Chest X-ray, AP view. Patient: 56 years old, sex M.
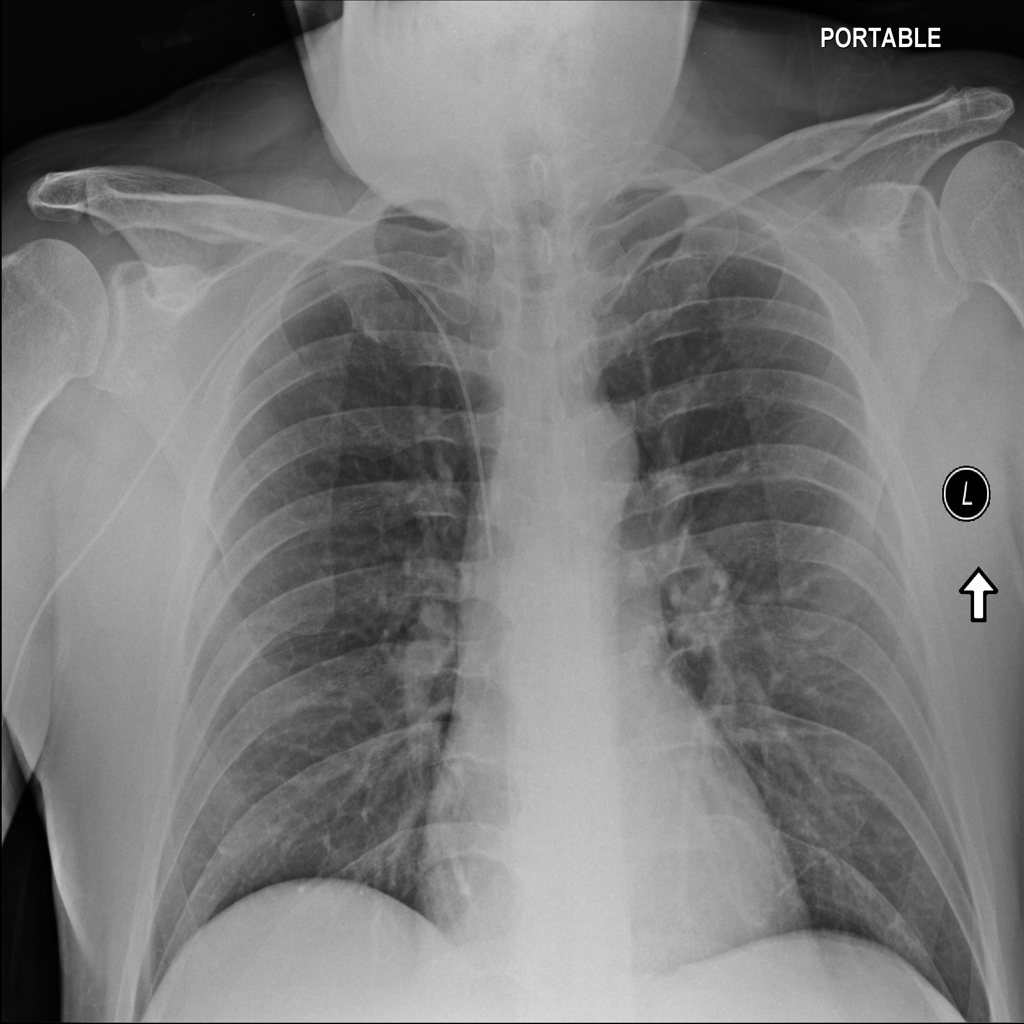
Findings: No Finding